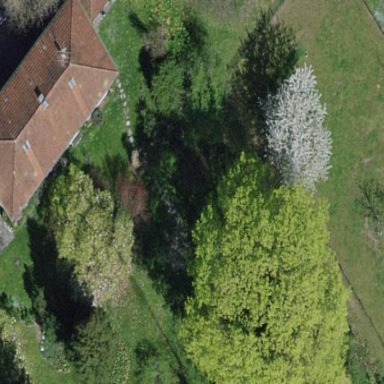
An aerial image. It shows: Garden surrounded by fence.